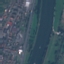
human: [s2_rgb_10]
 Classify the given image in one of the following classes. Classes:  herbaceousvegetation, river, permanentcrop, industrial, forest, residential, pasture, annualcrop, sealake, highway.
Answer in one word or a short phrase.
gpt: River